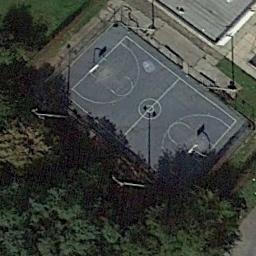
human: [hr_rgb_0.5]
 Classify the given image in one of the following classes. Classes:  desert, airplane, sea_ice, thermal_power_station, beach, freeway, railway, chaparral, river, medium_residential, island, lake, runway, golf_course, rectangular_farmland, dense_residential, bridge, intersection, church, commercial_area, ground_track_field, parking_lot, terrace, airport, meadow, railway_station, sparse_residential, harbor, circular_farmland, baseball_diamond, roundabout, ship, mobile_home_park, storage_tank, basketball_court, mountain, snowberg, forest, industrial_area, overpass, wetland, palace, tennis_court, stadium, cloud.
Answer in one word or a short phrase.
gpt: basketball_court